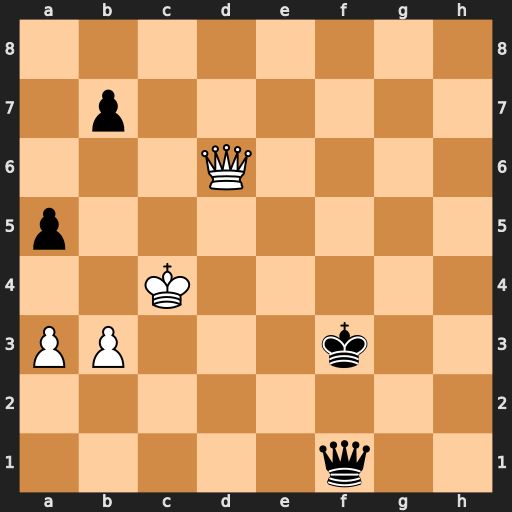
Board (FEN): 8/1p6/3Q4/p7/2K5/PP3k2/8/5q2
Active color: w
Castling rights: -
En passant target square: -
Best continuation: Qd3+ Qxd3+ Kxd3